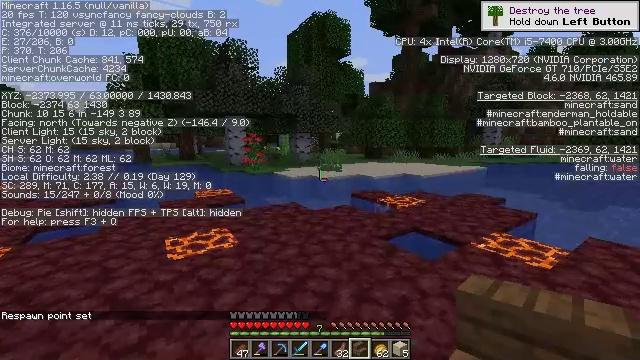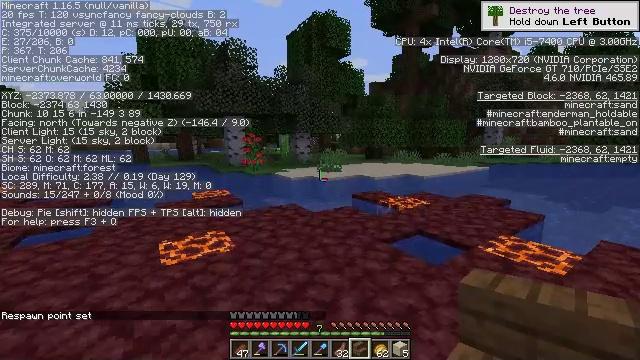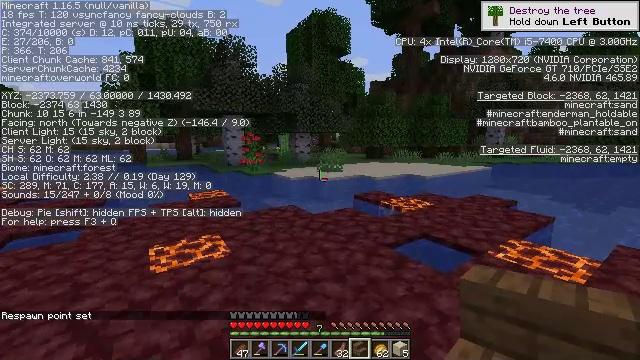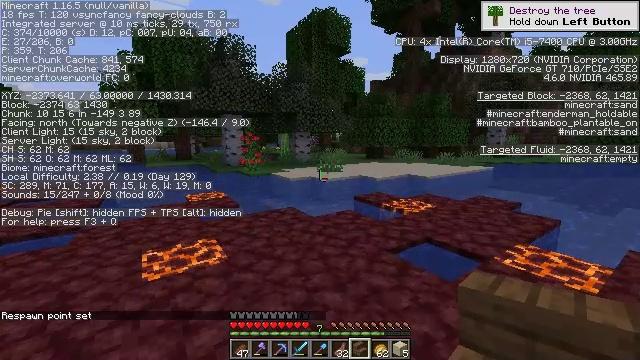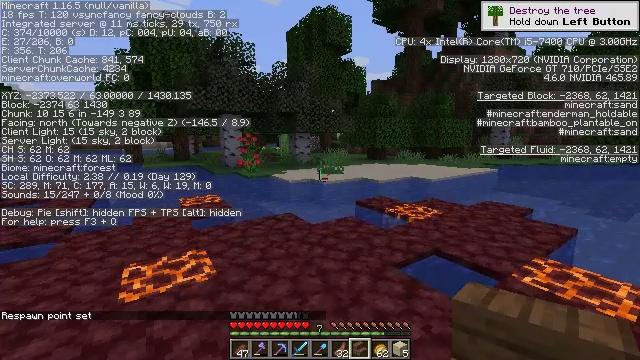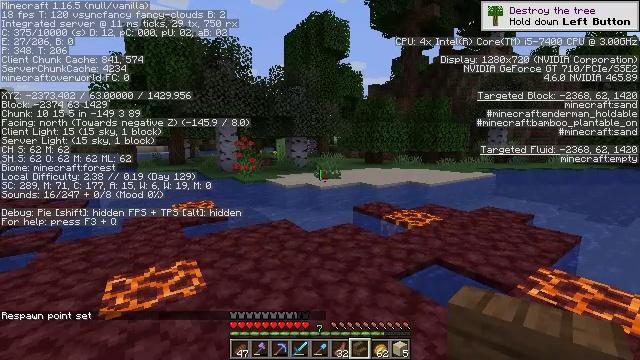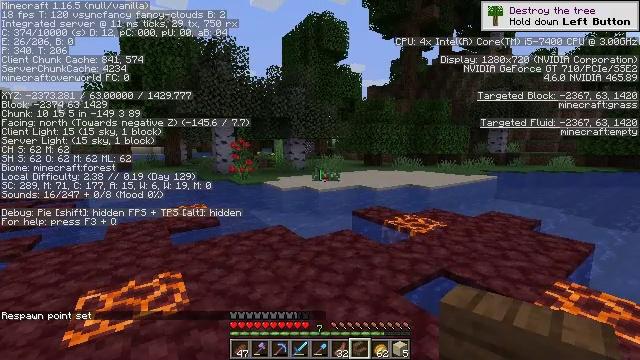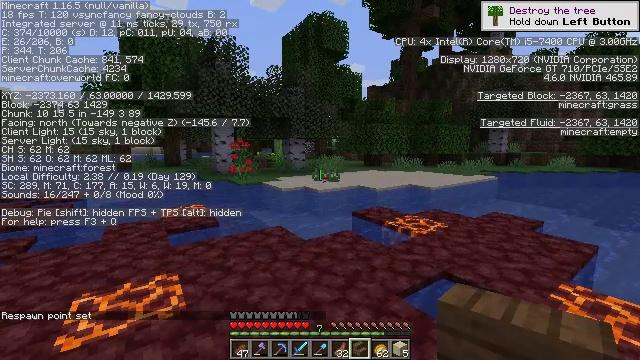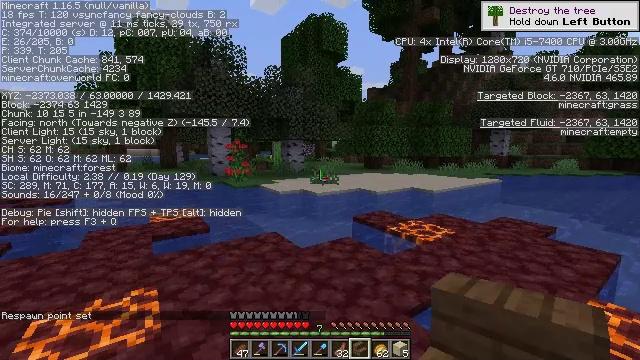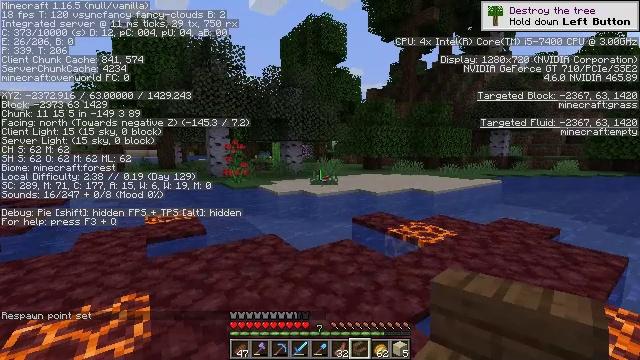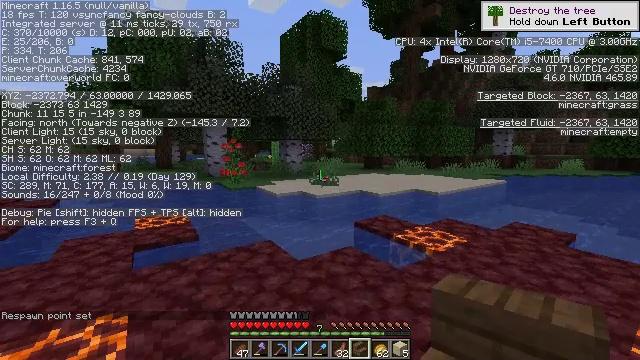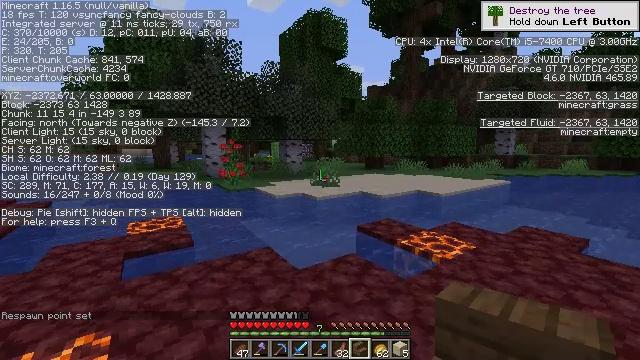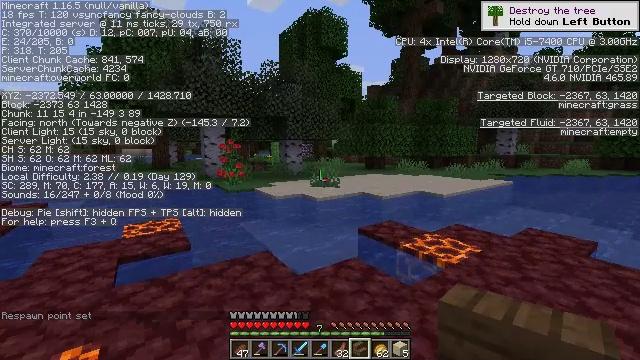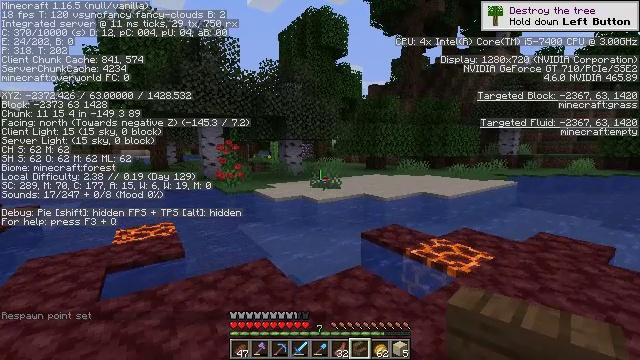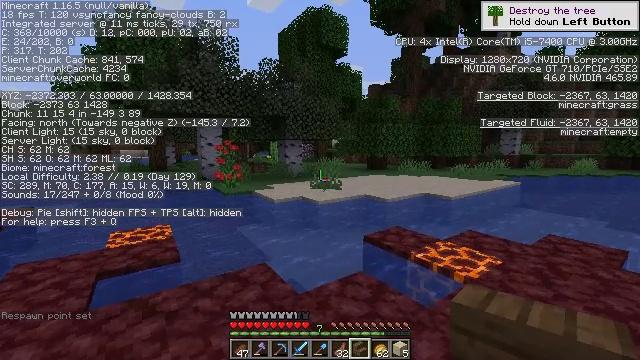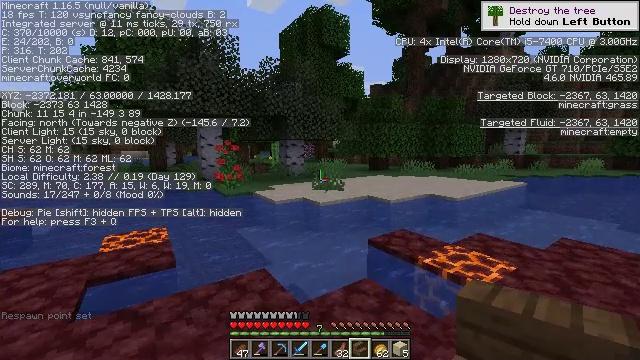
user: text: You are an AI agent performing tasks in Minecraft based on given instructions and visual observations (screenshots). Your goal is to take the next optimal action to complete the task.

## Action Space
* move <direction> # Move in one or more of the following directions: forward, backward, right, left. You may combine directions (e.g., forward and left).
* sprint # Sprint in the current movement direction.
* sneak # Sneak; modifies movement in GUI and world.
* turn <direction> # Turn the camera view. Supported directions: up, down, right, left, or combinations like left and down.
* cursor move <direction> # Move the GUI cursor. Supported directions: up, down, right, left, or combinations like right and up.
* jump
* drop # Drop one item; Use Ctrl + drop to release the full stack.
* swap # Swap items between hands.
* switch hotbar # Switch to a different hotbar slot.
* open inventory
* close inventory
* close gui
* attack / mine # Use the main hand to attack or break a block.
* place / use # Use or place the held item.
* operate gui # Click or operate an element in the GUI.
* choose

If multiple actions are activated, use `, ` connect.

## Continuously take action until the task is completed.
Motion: motion action
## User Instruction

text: Drop spruce stairs.
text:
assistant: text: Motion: move forward
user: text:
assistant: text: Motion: move forward
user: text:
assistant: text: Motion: move forward
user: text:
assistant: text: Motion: move forward
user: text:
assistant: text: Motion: move forward
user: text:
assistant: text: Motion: move forward
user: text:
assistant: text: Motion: move forward
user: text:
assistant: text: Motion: move forward
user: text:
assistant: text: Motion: move forward
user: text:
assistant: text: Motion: move forward
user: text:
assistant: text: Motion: move forward
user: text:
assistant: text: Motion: move forward
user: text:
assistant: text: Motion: move forward
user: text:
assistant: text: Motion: move forward
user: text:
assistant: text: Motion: move forward
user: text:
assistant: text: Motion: move forward, turn left
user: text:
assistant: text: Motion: move forward
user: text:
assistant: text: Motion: no_op
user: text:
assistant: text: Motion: no_op
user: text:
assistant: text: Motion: no_op
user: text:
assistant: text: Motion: no_op
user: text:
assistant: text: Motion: no_op
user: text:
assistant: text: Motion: no_op
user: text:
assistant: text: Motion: drop
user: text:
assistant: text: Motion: drop
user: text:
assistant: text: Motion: drop
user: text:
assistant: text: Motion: no_op
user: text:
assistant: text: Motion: no_op
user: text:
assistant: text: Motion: no_op